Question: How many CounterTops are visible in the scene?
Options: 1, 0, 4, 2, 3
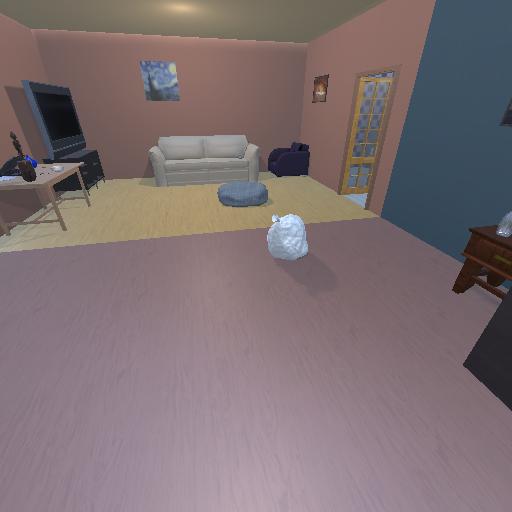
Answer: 1